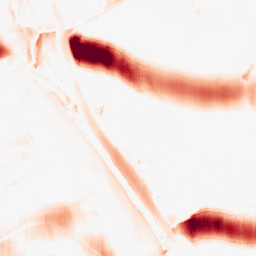
Category: morphological
Decomposition family: morphological_ellipse
Decomposition parameters: operation: opening
width: 50
height: 10
Upsampling method: fft_zeropad
Upsampling parameters: scale: 4
Upsampling scale: 4